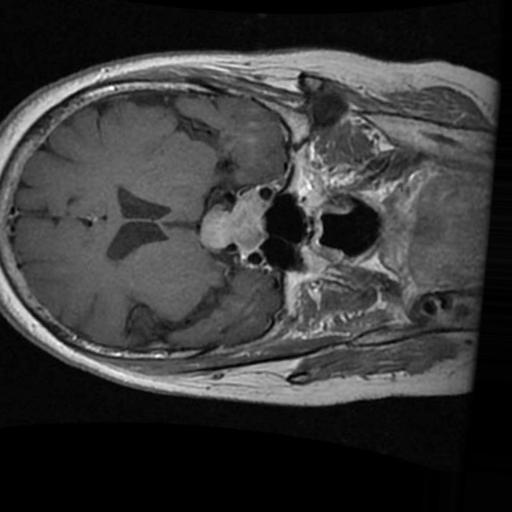
Label: brain_tumor